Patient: sex F, age 54
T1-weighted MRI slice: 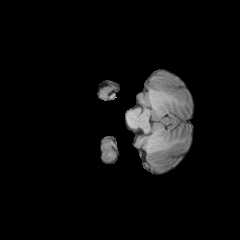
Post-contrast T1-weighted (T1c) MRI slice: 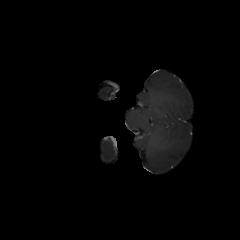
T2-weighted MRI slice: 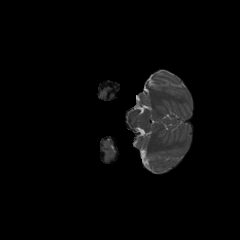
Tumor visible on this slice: no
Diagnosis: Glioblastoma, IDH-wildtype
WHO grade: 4